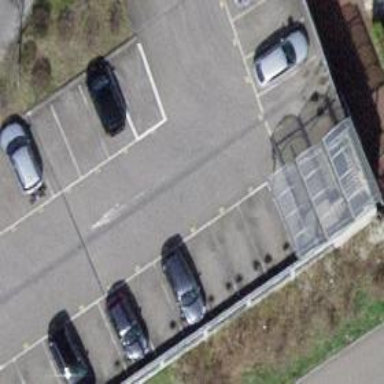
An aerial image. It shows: Multi-storey parking facility.